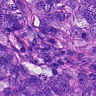
Metastatic tissue present: yes